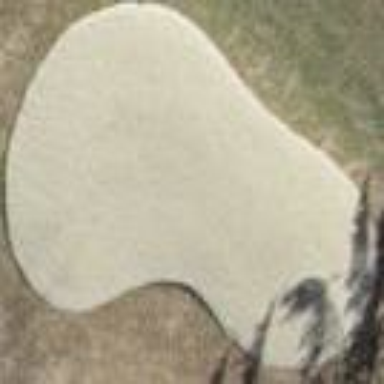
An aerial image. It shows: Sand bunker on golf course.